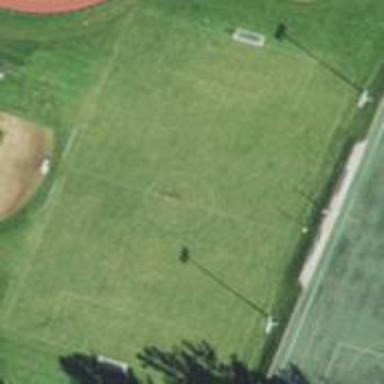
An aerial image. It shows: Soccer pitch for leisure land activities.